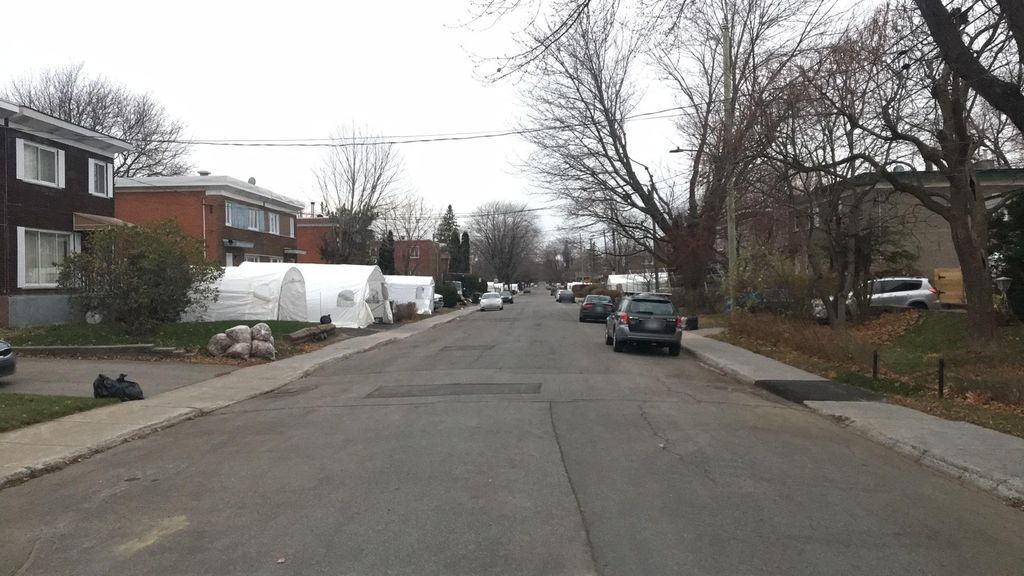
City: montreal